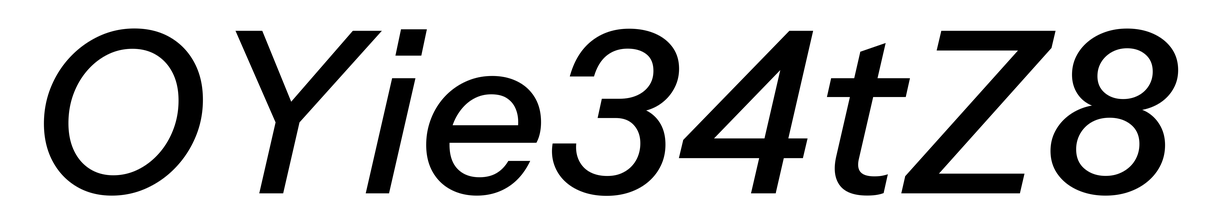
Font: InstrumentSans-Italic_Medium_Italic